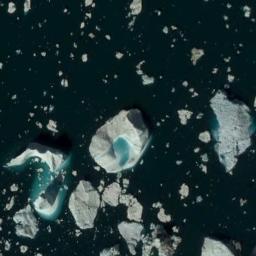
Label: sea_ice